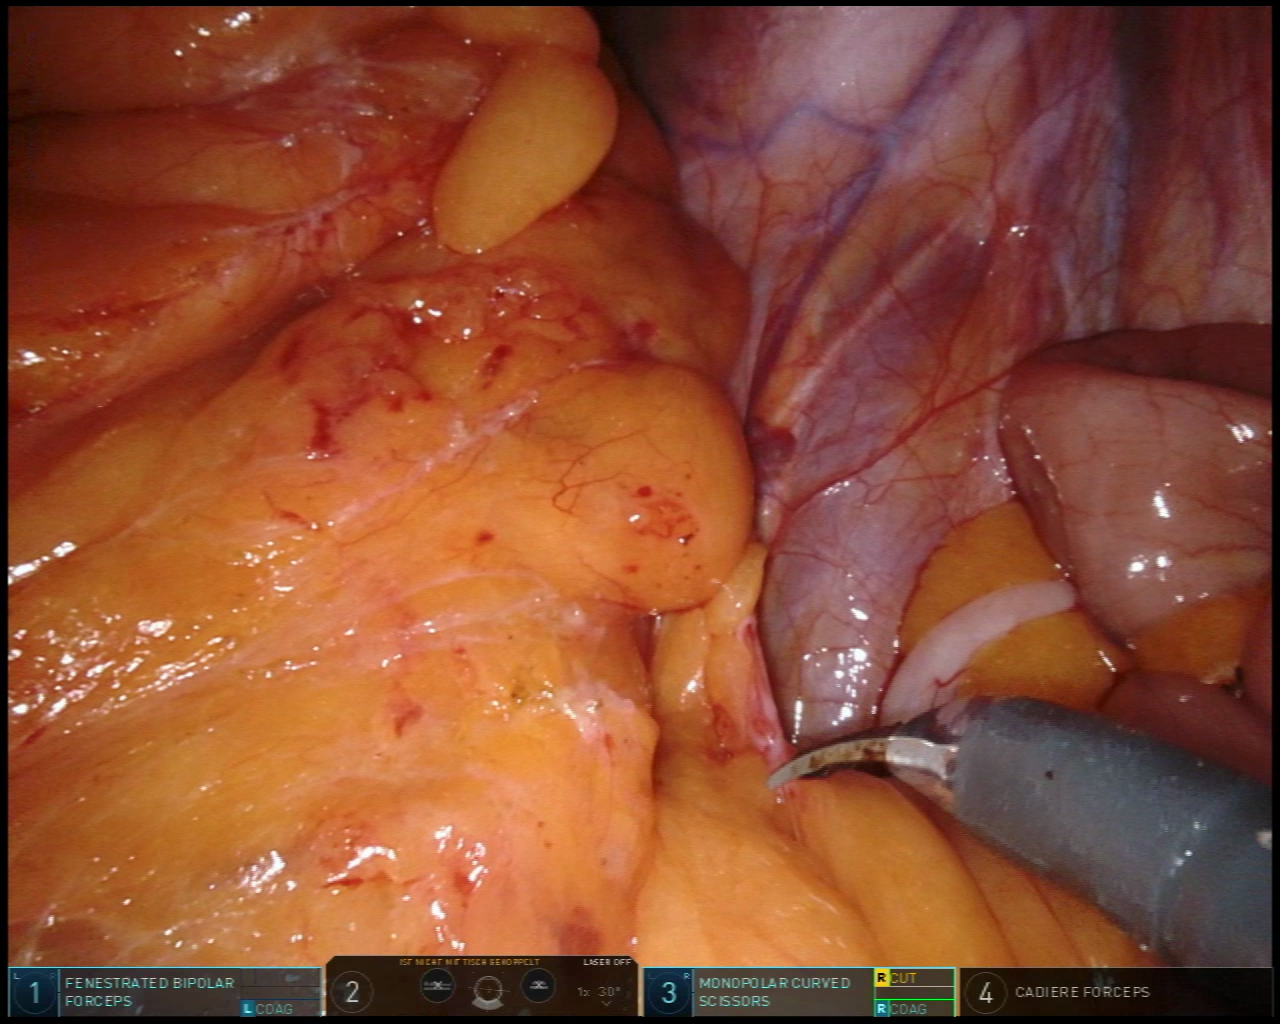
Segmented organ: small_intestine
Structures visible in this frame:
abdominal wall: yes
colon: no
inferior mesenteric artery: no
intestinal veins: no
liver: no
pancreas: no
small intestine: yes
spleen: no
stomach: no
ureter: no
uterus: no
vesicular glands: no